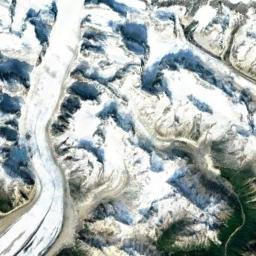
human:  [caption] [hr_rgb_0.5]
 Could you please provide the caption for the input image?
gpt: White, Brown, And green transitions from the peaks to the bottom of the peaks in the Snow Mountain Range .

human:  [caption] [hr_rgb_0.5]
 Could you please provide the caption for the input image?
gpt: The snowberg is covered with glaciers and a U-shaped valley is in the snowberg .

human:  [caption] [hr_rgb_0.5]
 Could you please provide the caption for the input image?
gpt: There is snow on the part of the snowberg .

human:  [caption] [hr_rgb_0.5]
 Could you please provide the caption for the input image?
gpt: The snow berg is consist of green plants and white snow .

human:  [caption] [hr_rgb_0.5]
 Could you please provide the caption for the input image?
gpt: There are much snow on the snowberg .